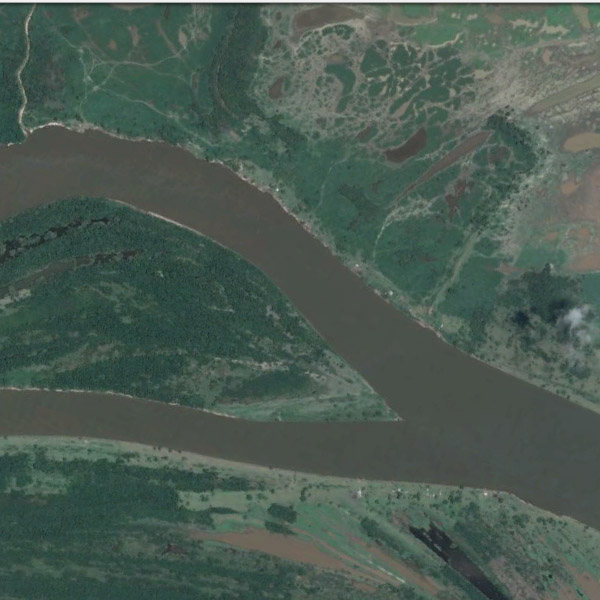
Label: River